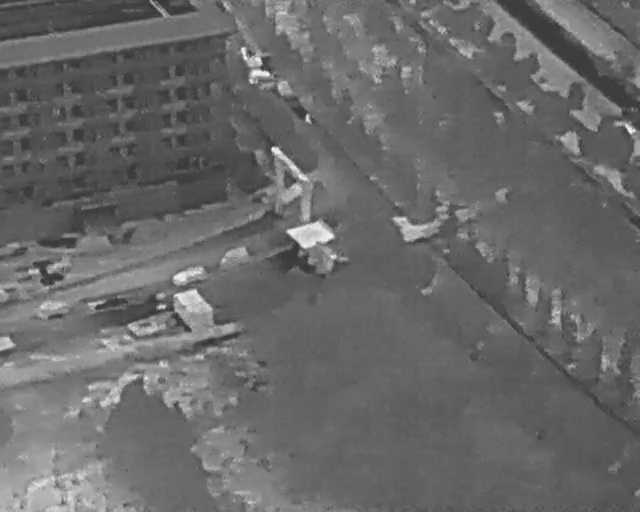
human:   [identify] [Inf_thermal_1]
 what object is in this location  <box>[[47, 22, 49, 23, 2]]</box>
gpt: <ref>1 small person at the top</ref>